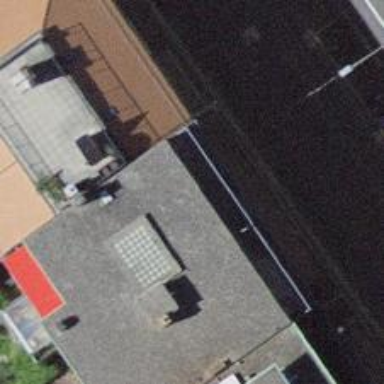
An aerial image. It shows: Beauty shop.